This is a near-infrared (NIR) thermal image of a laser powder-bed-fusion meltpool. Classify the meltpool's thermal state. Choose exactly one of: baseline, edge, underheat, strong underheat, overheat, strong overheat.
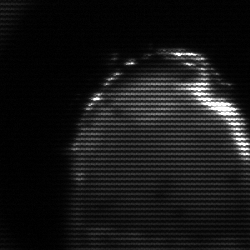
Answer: edge